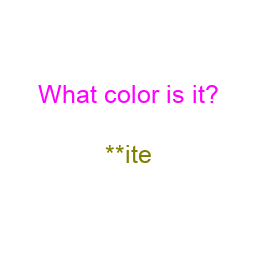
Color: olive
Color name shown: white
Background color: white
Question text color: magenta